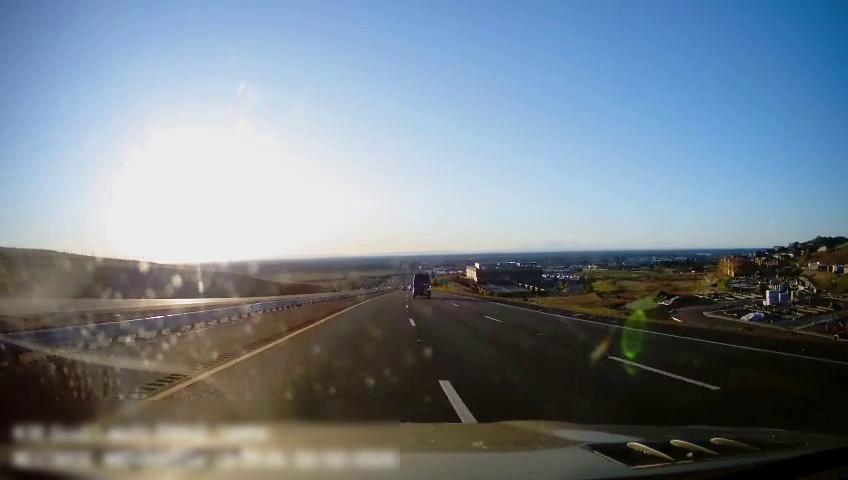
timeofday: Day
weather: Sunny
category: Drivable Space
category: Drivable Space
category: Vehicles | Truck
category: Lanes | Current Lane
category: Lanes | Current Lane
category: Lanes | Alternate Lane
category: Lanes | Alternate Lane